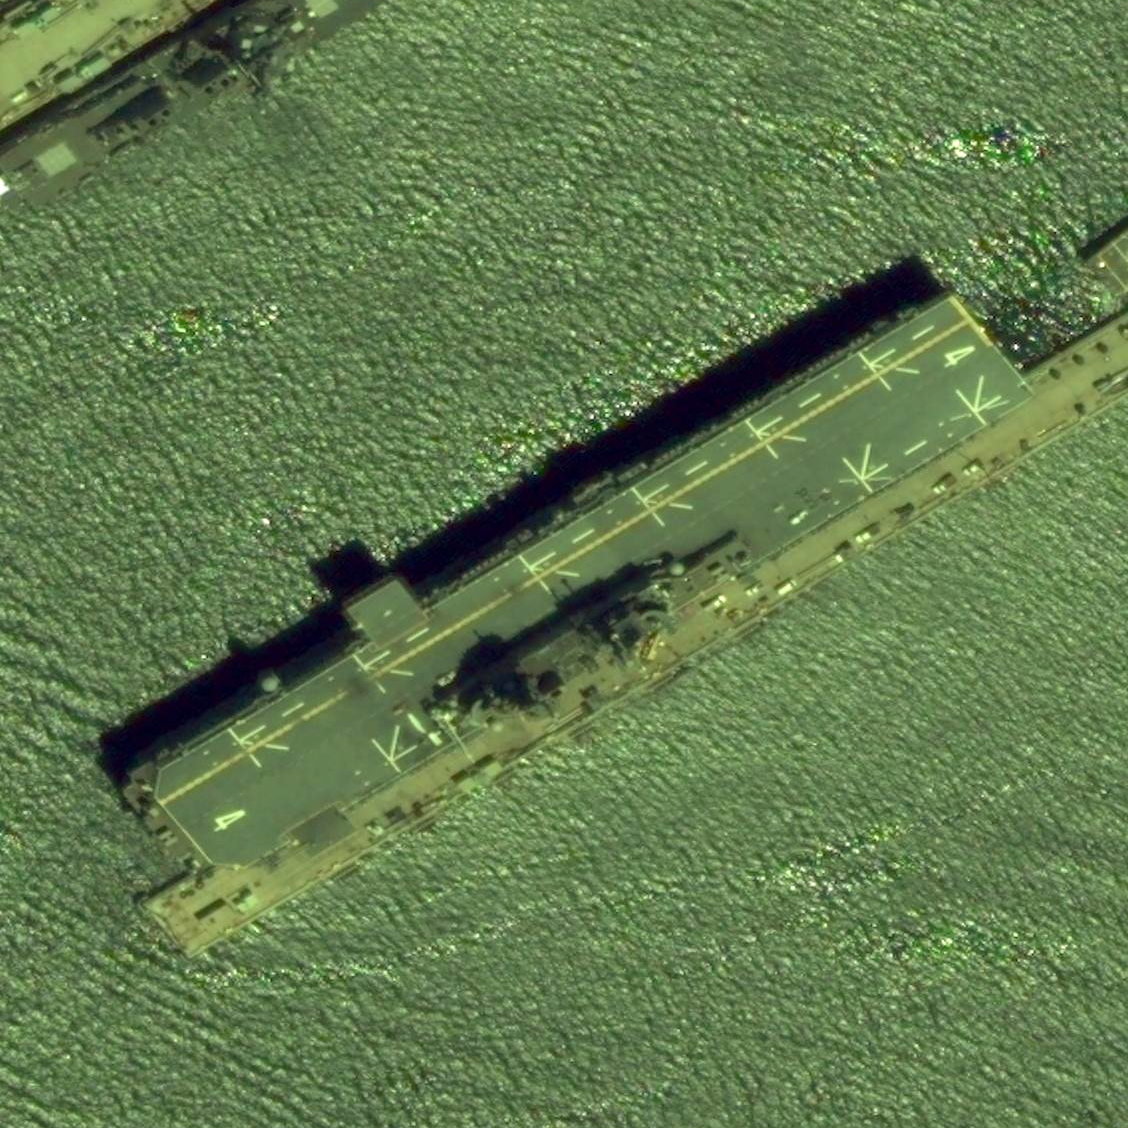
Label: assault